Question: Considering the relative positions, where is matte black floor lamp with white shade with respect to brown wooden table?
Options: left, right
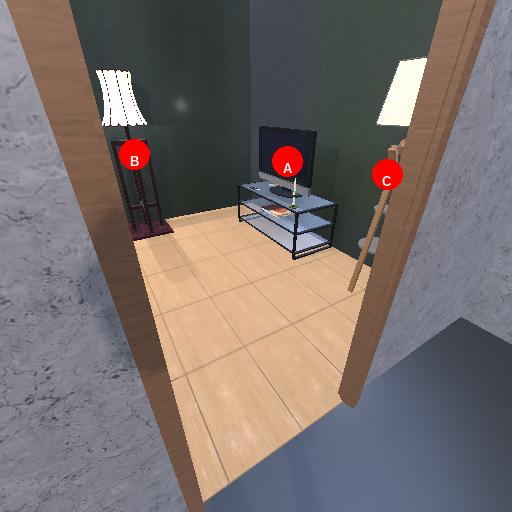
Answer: left